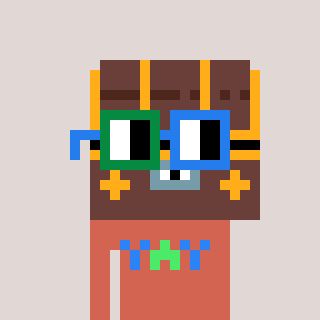
a pixel art character with square green and blue glasses, a treasure chest-shaped head and a peachy-colored body on a warm background